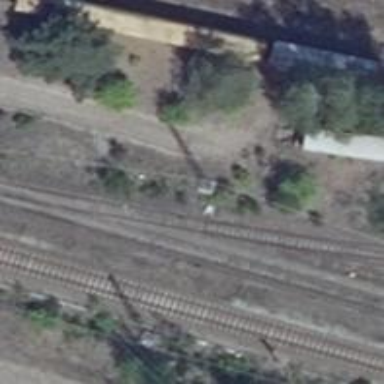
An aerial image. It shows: Railway switch.